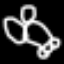
Label: frog